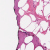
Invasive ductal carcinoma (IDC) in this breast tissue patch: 0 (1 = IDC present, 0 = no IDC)